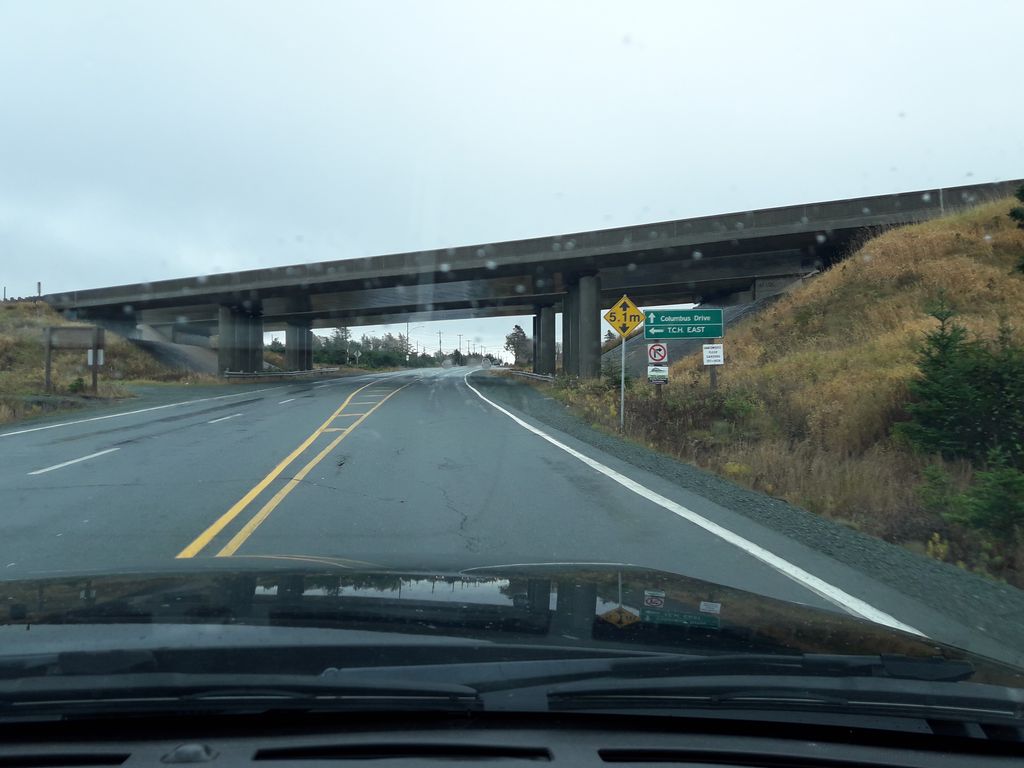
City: st_johns